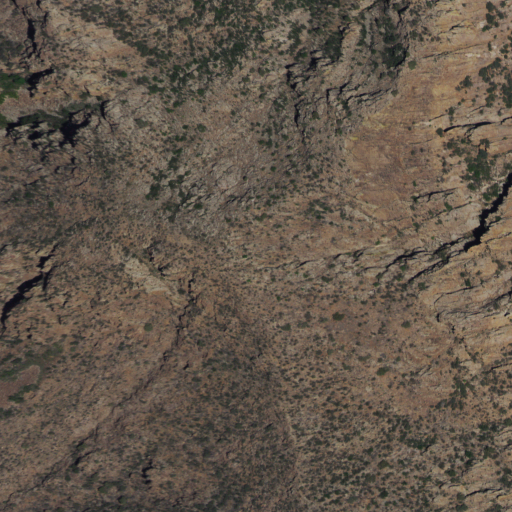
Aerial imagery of mountain in New Mexico named Baylor Peak containing shrub and evergreen forest